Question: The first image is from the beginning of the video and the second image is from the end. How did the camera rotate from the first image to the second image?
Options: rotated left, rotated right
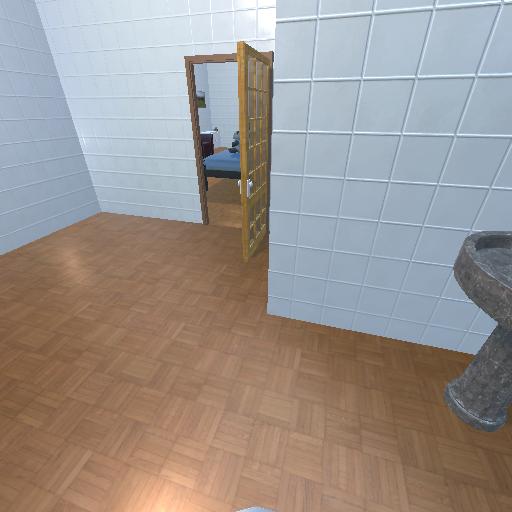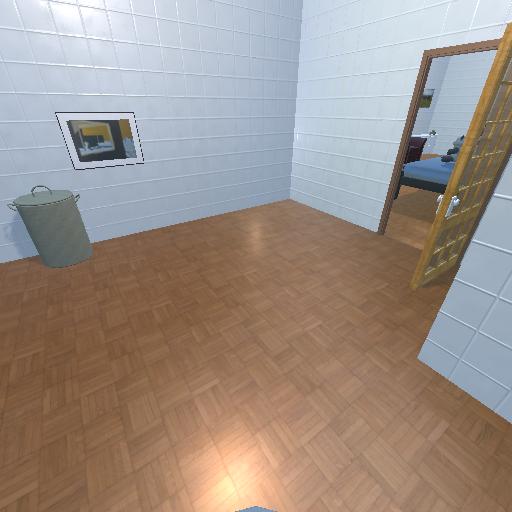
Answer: rotated left